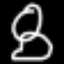
Label: frog